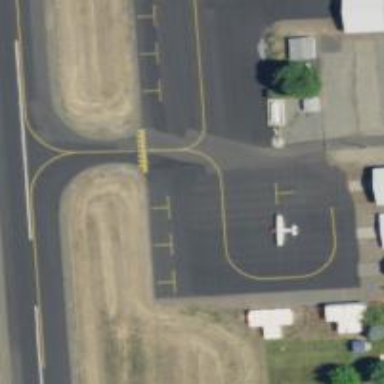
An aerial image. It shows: Image of taxiway at airport.